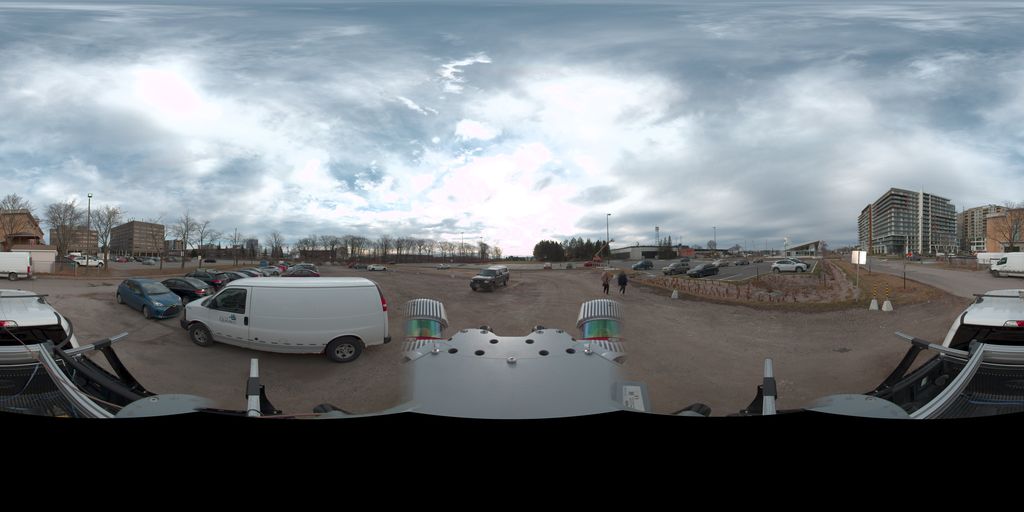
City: quebec_city